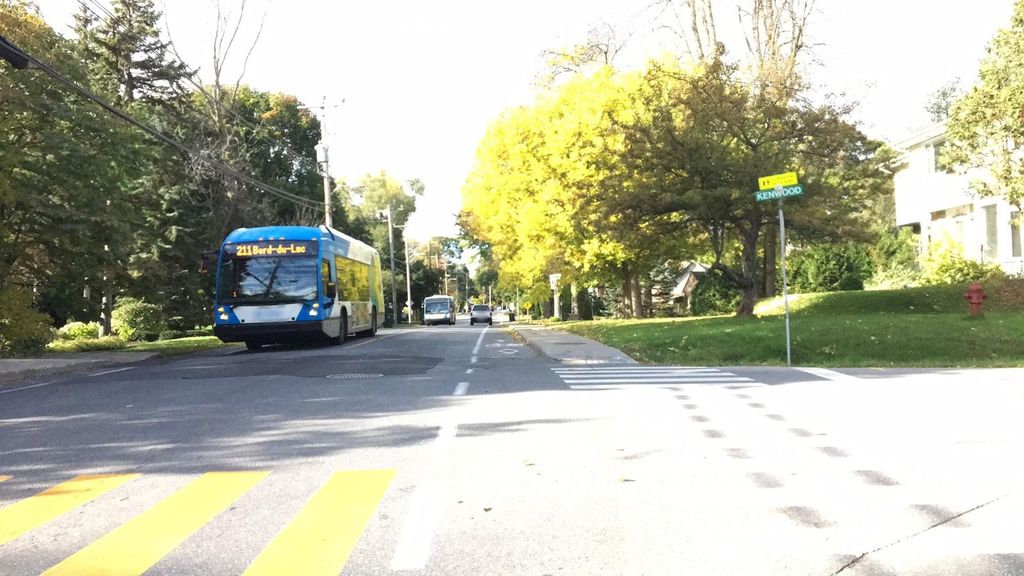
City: montreal